Interaction volume radius: 5 \u00c5
Interaction volume height: 10 \u00c5
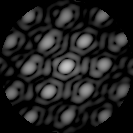
Disorder parameter: 0.1874